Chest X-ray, AP view. Patient: 15 years old, sex F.
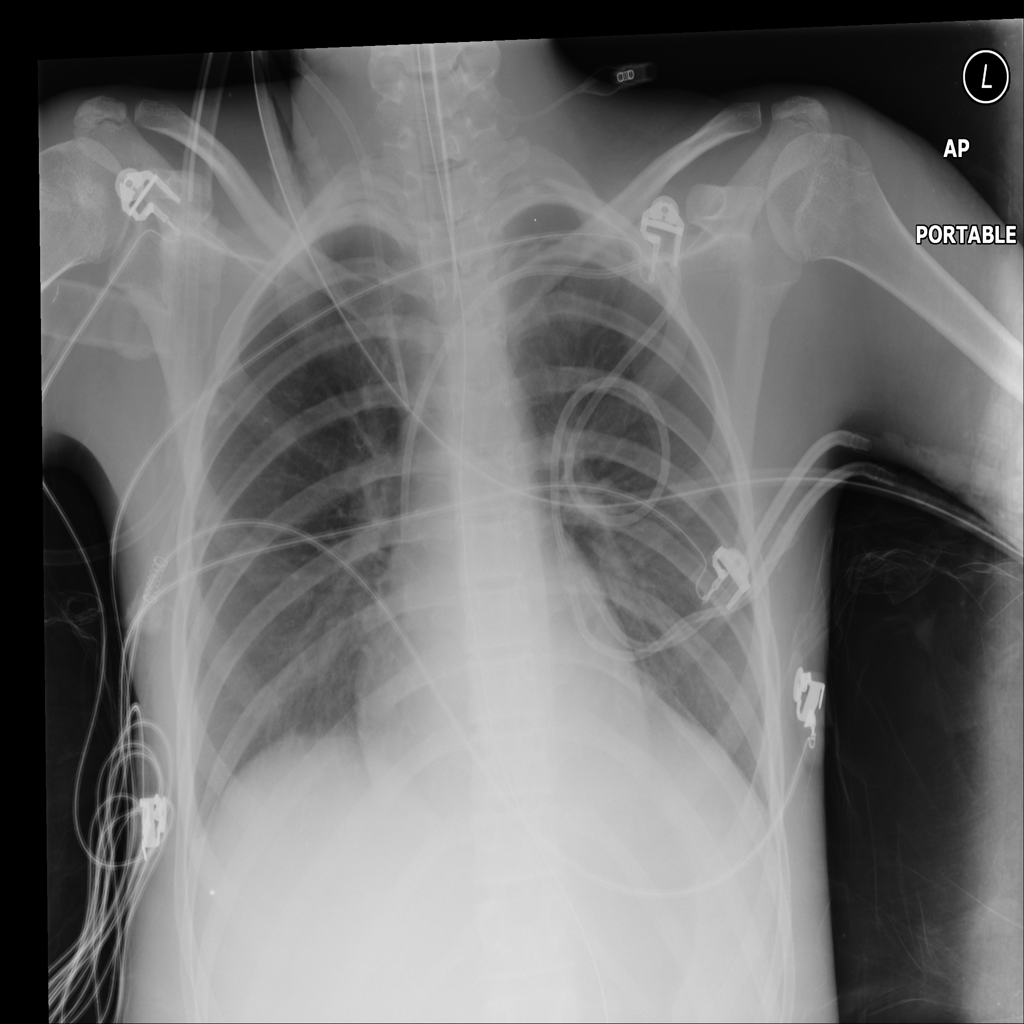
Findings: No Finding